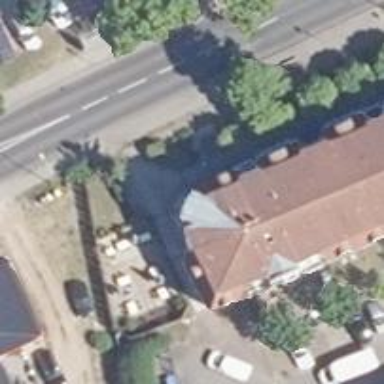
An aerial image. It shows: Restaurant.